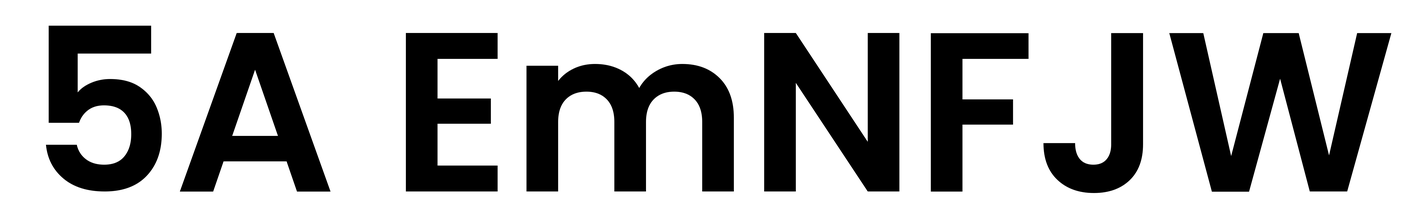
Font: Poppins-SemiBold